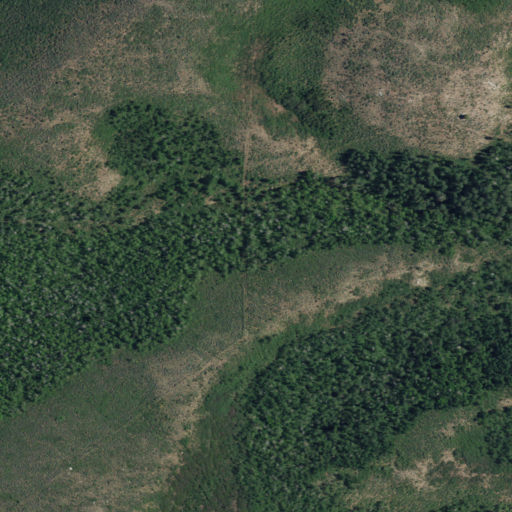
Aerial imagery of mountains in Idaho named Middle Mountain containing shrub, deciduous forest, and evergreen forest